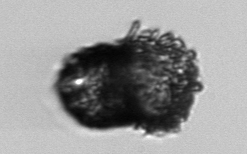
Label: Tintinnopsis